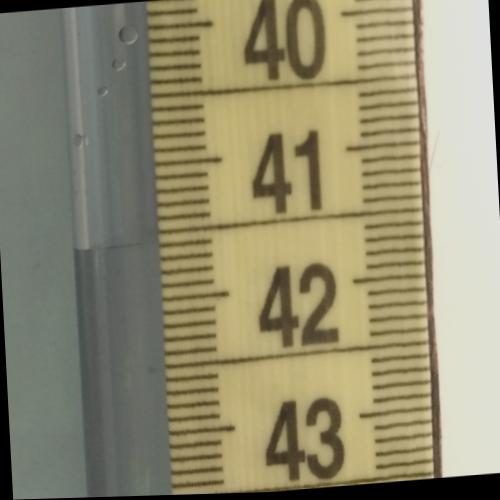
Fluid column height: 41.6 cm